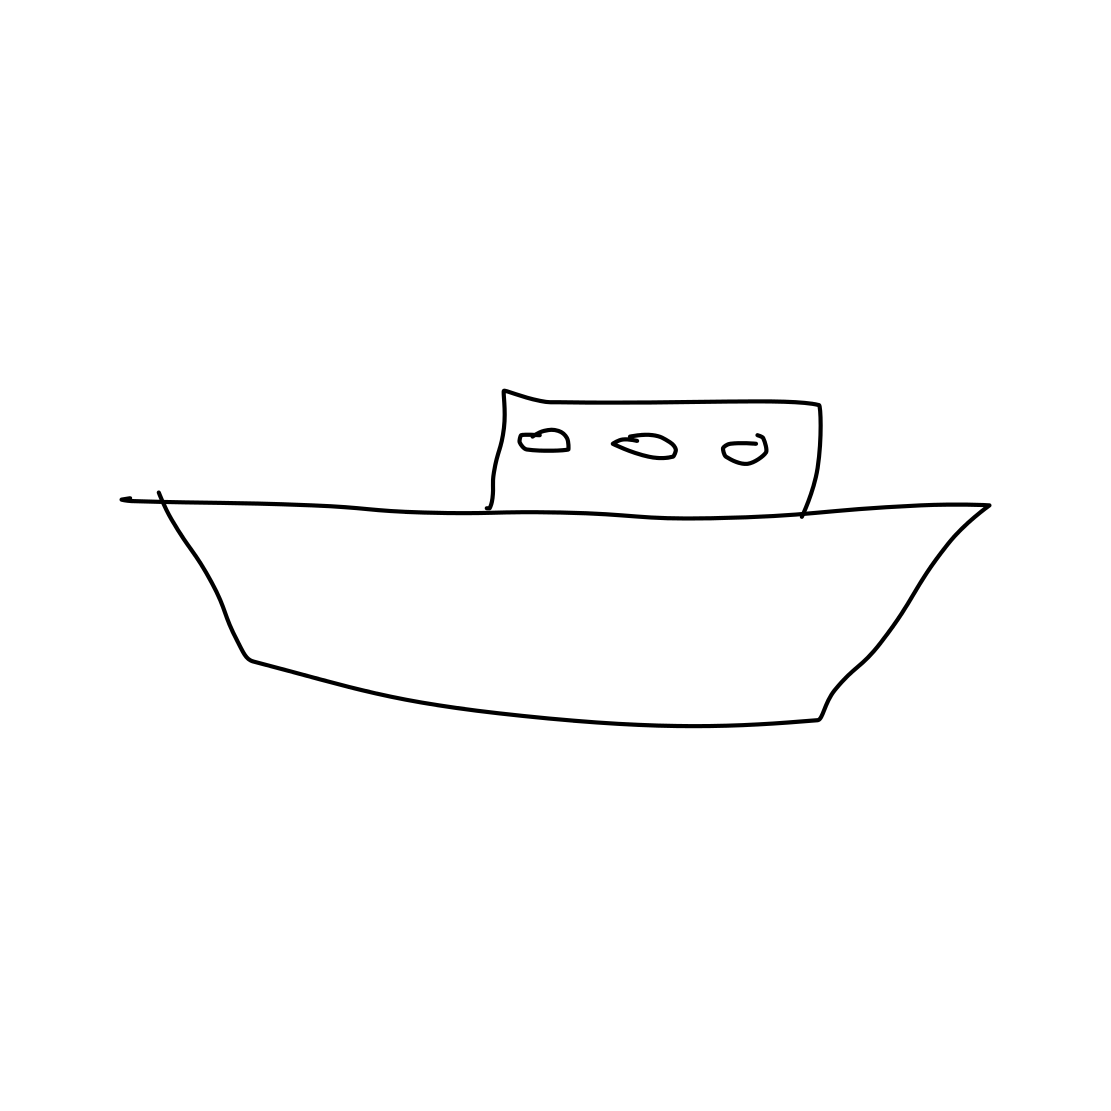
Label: ship